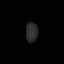
Tissue: lung
Cell type: Epithelial cells
Senescence score: 0.2405
Nuclear area (px): 235
Mean DAPI intensity: 43.553